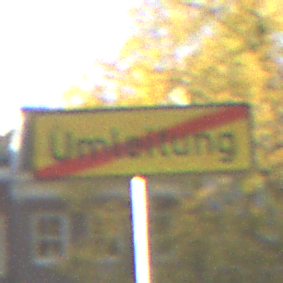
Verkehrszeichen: EndeDerUmleitungsankuendigung
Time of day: SunriseSunset
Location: Outdoor (Urban)
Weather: PartlyCloudy
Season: Autumn
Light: Natural